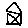
Label: house